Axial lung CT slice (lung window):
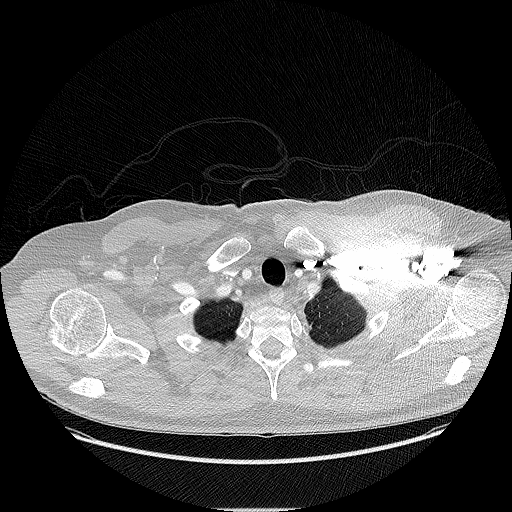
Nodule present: no